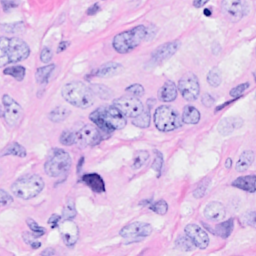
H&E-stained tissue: Breast